I will show an image sequence of human cooking. I have annotated the images with numbered circles. Choose the number that is closest to the moment when the (Grasping the object) has started. You are a five-time world champion in this game. Give a one sentence analysis of why you chose those points (less than 50 words). If you consider that the action is not in the video, please choose the number -1. Provide your answer at the end in a json file of this format: {"points": []}
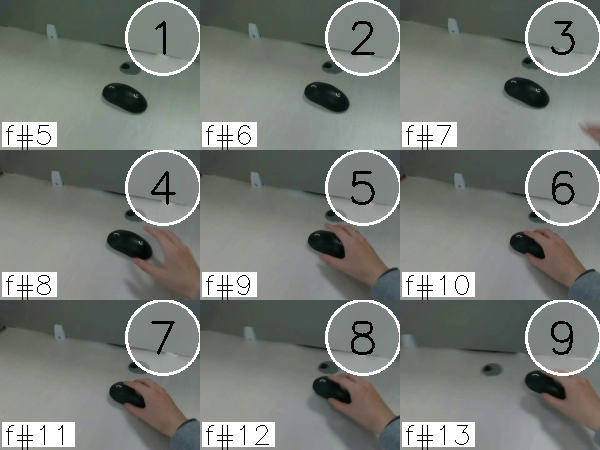
Frame 6 shows the clearest moment of hand-object contact.
{"points": [6]}